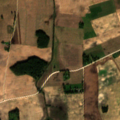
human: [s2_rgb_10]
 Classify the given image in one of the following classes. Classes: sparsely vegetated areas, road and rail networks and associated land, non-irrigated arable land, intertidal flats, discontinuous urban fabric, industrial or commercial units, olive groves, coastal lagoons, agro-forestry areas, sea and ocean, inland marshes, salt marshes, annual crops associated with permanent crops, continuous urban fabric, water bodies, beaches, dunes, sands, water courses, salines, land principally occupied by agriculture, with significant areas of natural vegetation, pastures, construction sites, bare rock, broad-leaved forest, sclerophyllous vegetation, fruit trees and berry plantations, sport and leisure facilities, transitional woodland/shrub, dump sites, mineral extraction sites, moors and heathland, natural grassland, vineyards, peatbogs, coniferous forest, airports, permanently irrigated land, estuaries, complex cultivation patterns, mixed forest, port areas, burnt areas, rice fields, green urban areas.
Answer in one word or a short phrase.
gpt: non-irrigated arable land, complex cultivation patterns, coniferous forest, mixed forest